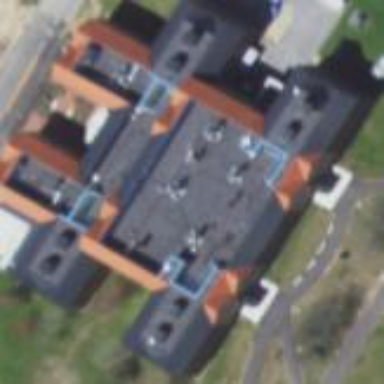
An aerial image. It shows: College building.